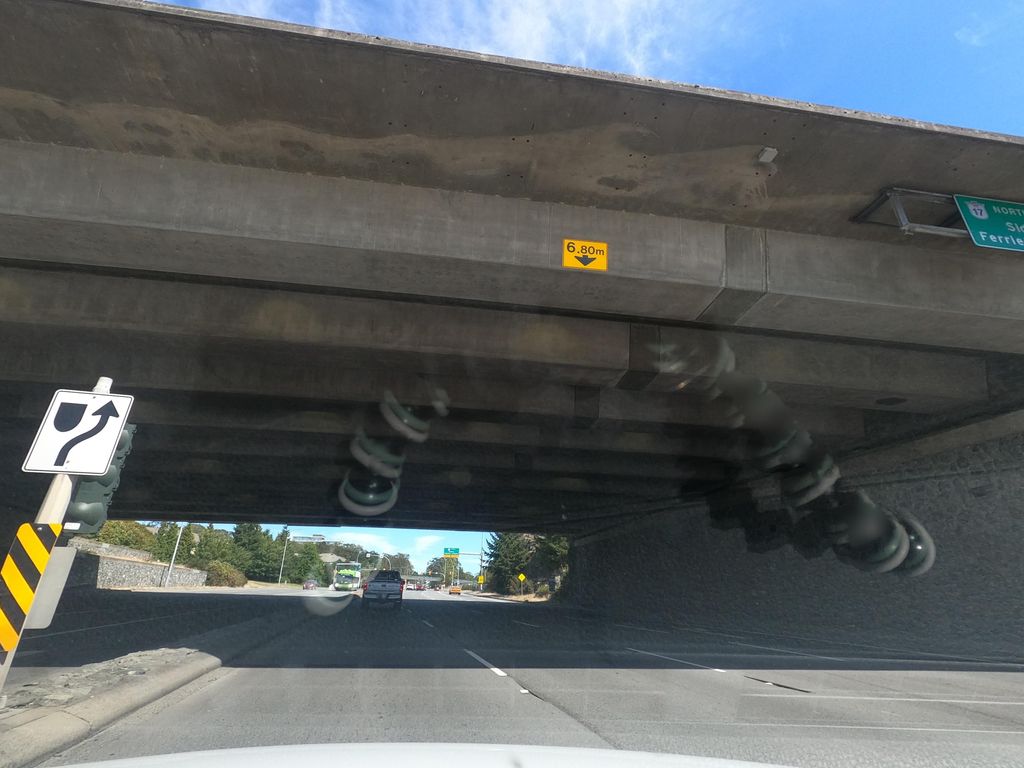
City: victoria